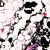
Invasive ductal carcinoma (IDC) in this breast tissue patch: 0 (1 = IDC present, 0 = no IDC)